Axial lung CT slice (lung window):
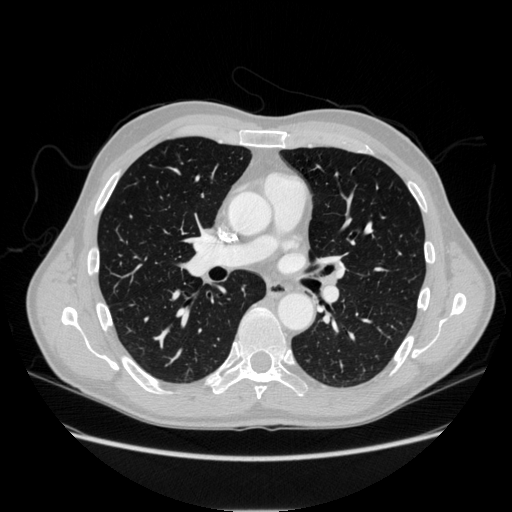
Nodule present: no